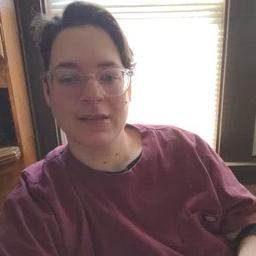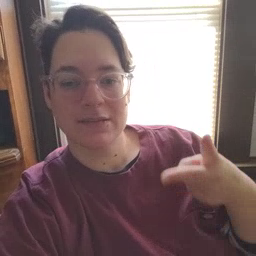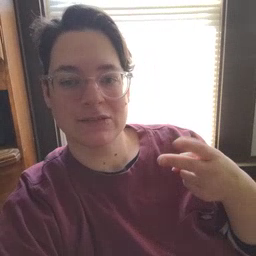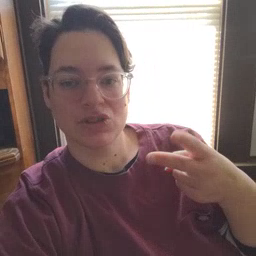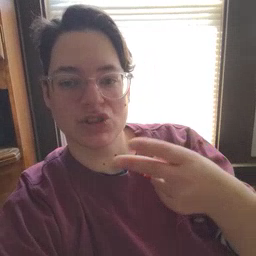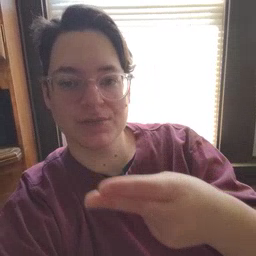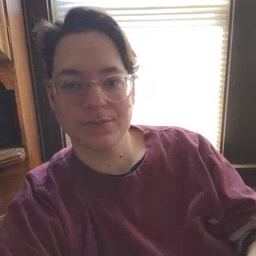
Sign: scissors